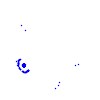
Particle: electron